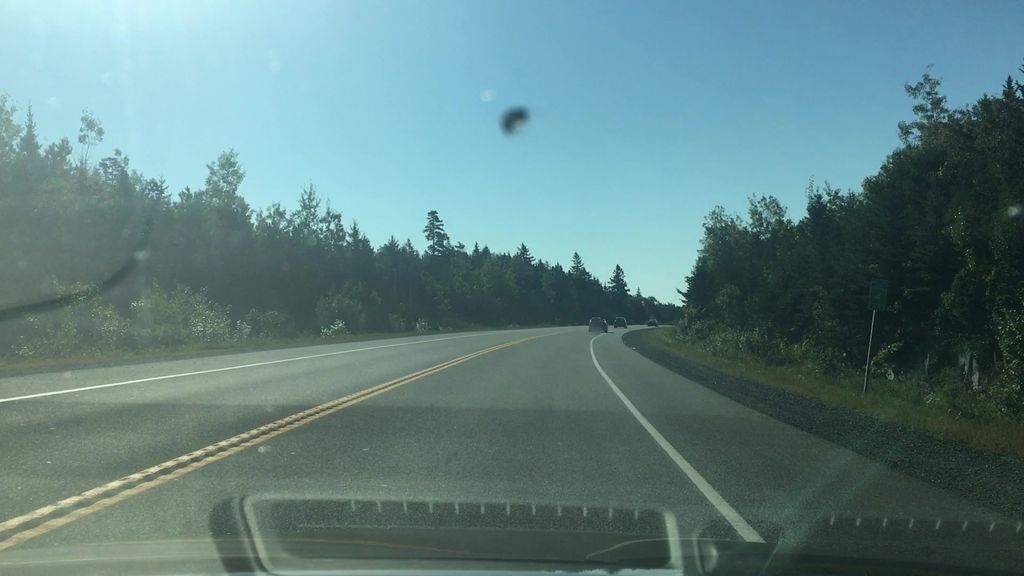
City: halifax